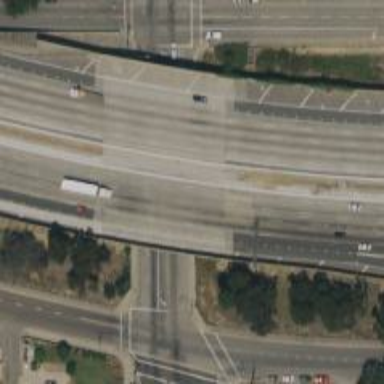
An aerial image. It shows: Bridge over motorway.